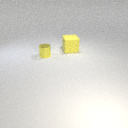
large yellow rubber cube behind small yellow metal cylinder